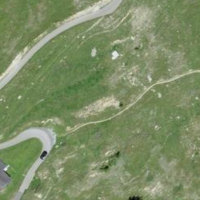
EUNIS habitat code: 23
Species observed at this site:
Jynx torquilla
Tussilago farfara